Here is the time-frequency representation (spectrogram) of a rolling-element bearing's vibration measurement. Diagnose the bearing from this image, choosing from: normal, inner_race, outer_race, ball.
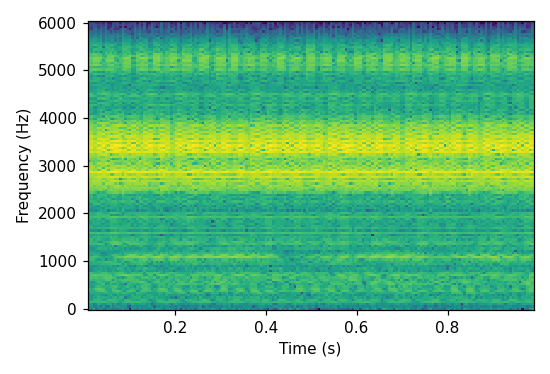
Answer: outer_race